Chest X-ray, AP view. Patient: 63 years old, sex M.
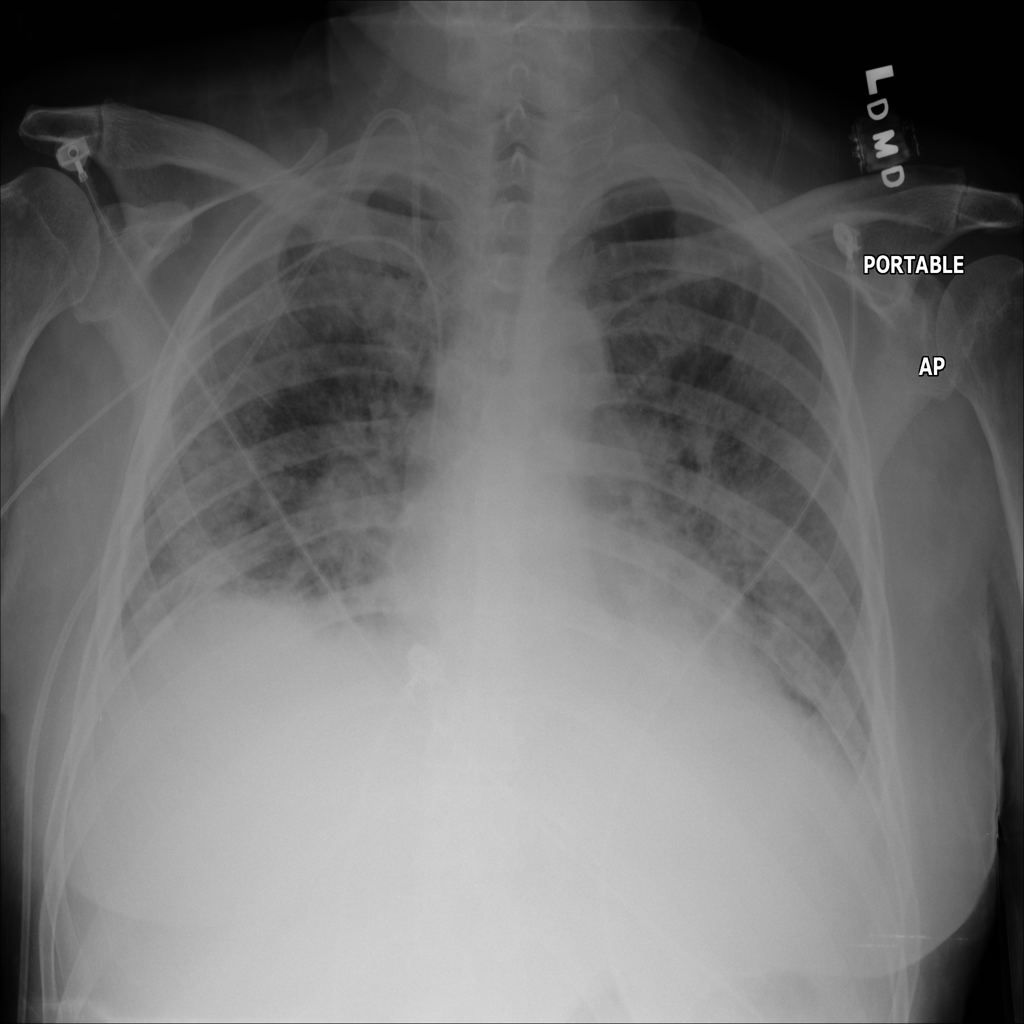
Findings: Effusion, Infiltration